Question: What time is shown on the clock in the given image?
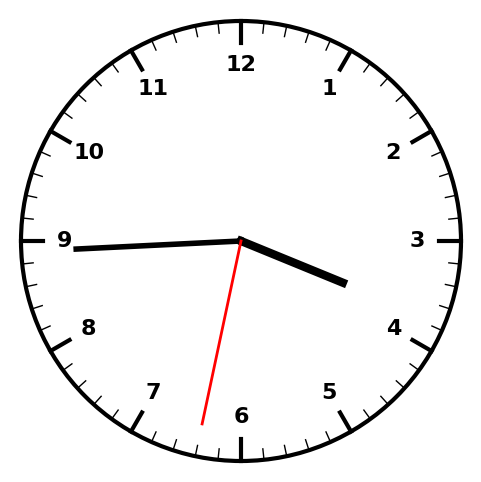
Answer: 03:44:32